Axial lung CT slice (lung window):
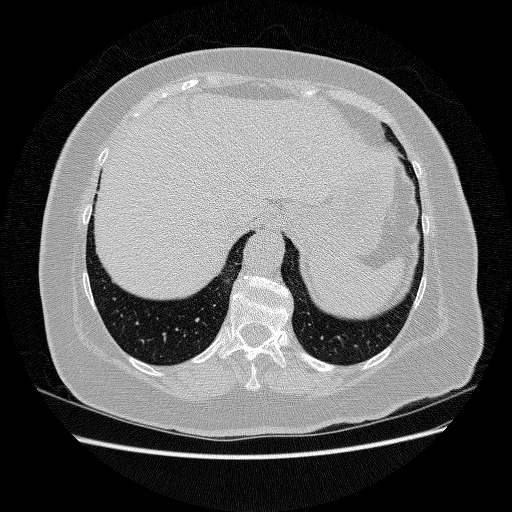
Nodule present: no